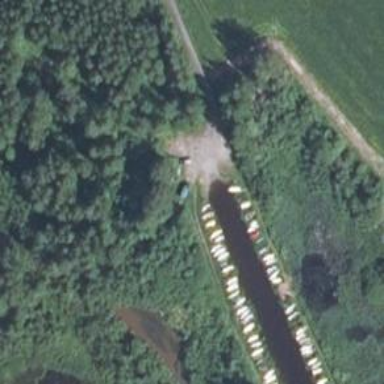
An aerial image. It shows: Slipway on leisure land.